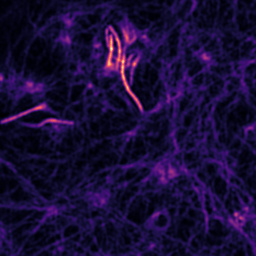
Label: Super-resolution F-actin image